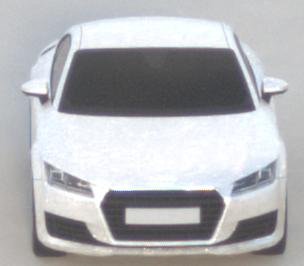
Make: Audi
Model: TT Coupé 1.8 TFSI
Detailed model: TT (8S) Coupé
Model produced from: 2015/08
Model produced until: 2018/06
Doors: 3
Color: white
Road condition: dry road
Daytime: sunrise or sunset
Contrast: low contrast